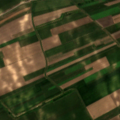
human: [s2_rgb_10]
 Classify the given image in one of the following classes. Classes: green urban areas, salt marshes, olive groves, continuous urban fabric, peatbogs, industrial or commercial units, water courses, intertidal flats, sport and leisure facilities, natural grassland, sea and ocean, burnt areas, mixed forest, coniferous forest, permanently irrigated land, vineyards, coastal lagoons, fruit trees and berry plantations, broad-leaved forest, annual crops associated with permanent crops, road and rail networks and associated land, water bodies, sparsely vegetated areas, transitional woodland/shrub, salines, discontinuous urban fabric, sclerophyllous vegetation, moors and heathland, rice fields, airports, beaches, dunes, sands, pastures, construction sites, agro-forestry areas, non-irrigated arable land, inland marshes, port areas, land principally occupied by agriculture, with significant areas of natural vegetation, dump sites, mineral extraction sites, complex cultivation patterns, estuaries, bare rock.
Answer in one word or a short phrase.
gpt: non-irrigated arable land